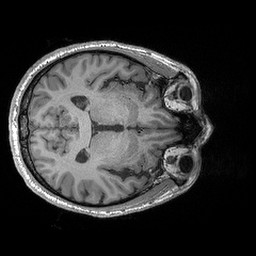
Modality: T1w
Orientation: axial
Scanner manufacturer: siemens
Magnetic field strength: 3 T
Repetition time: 2.3 s
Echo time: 0.00298 s